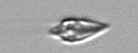
Label: Oxytoxum